Field crop: tomato
Growth stage: 1
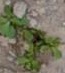
Species: portulaca